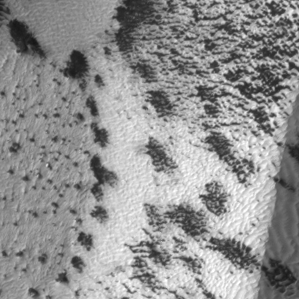
Label: frost